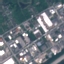
Land use / land cover: Industrial